Interaction volume radius: 10 \u00c5
Interaction volume height: 10 \u00c5
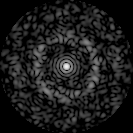
Disorder parameter: 0.7807